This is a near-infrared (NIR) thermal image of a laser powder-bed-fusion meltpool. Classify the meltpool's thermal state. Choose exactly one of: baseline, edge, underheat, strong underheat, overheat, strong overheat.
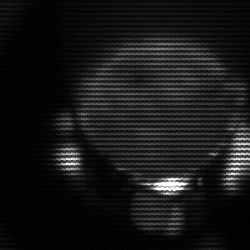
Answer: edge